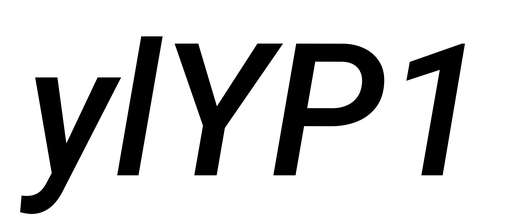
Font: Roboto-Italic_Medium_Italic